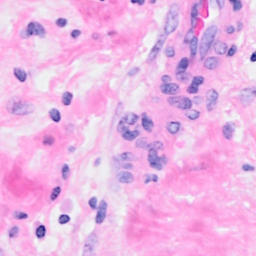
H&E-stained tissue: Breast